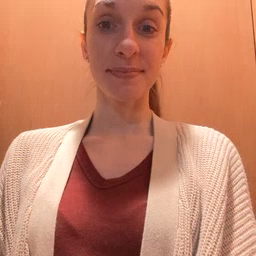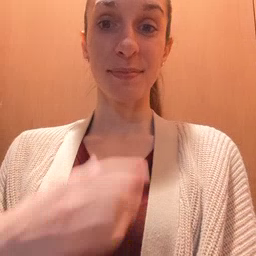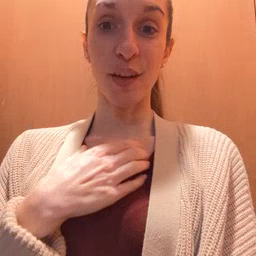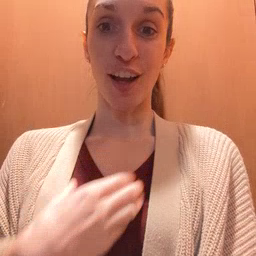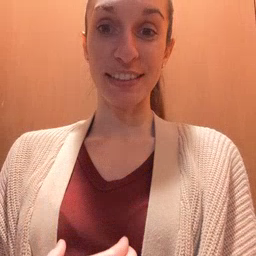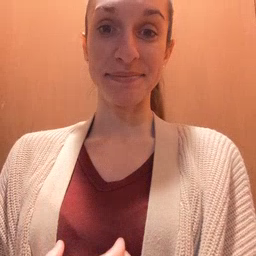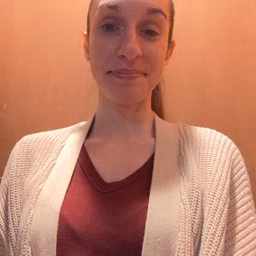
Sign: hungry